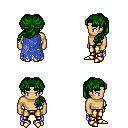
a pixel art fantasy rpg character, male body template, human, tanned skin, blue tattered cape, gold greaves, green princess hairstyle, gold boots, four views (front, back, left, right), 2x2 character sprite sheet, small pixel art, hard edges, no anti-aliasing